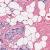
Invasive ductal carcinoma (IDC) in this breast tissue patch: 1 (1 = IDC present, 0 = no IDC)